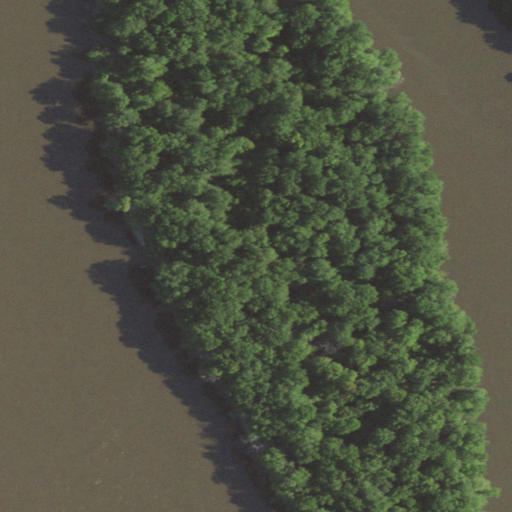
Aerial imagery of island in Illinois named Buzzard Island containing woody wetlands, open water, and herbaceous wetlands